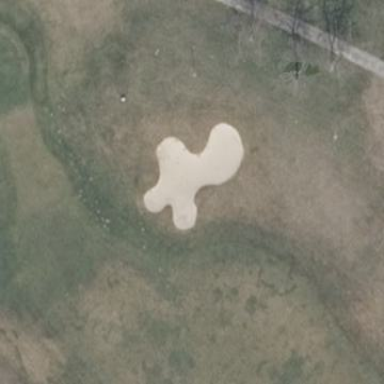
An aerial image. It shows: Golf bunker filled with natural sand.